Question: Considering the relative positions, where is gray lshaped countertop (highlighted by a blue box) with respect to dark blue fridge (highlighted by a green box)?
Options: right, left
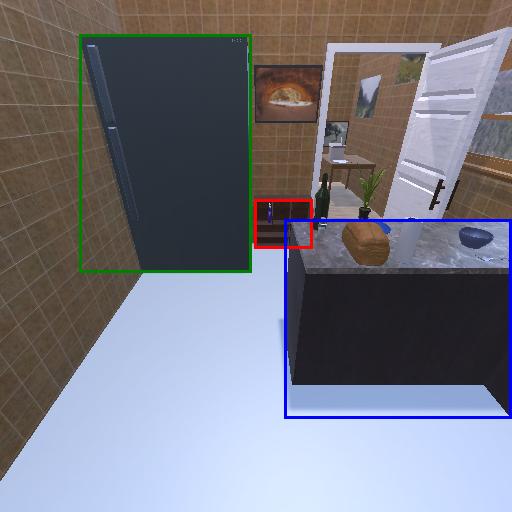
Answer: right